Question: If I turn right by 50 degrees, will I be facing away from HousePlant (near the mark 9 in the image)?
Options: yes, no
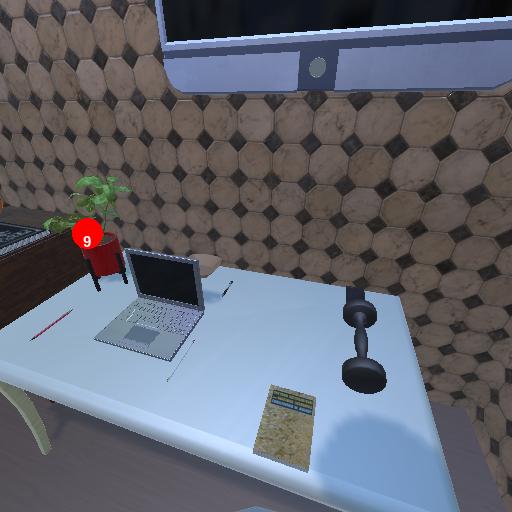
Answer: yes